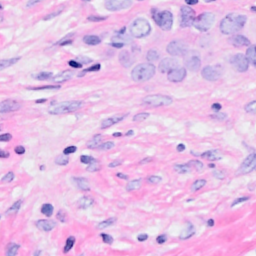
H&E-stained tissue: Breast